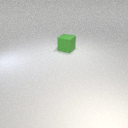
large green rubber cube